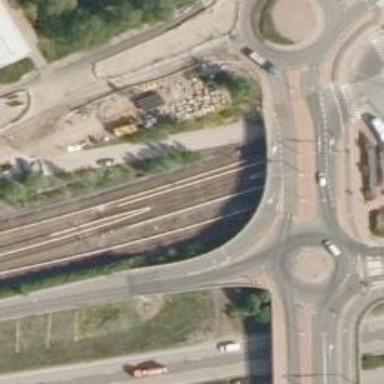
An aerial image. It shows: Railway crossing.